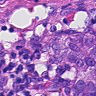
Metastatic tissue present: yes